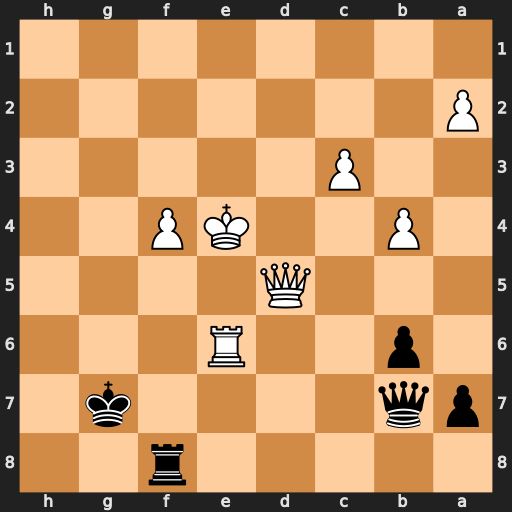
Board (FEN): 5r2/pq4k1/1p2R3/3Q4/1P2KP2/2P5/P7/8
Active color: b
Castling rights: -
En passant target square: -
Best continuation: Rxf4+ Kxf4 Qxd5